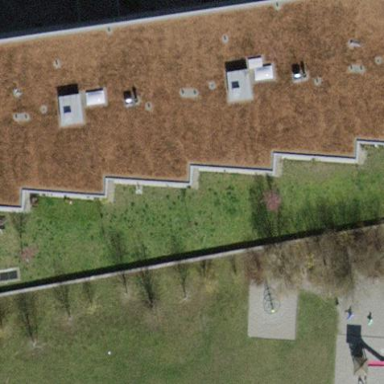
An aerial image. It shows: View of roof of building.